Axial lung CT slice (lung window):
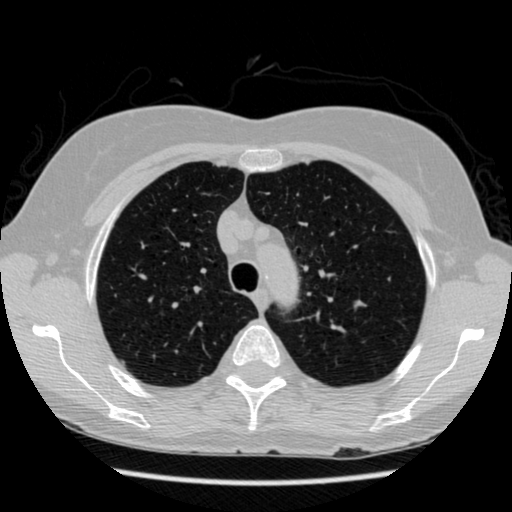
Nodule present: no